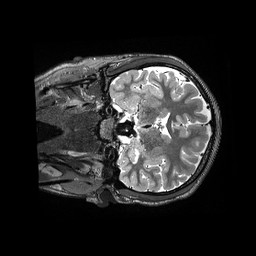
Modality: T2w
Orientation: coronal
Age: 19
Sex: male
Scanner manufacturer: siemens
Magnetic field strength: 3 T
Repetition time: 3.2 s
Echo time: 0.564 s